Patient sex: F
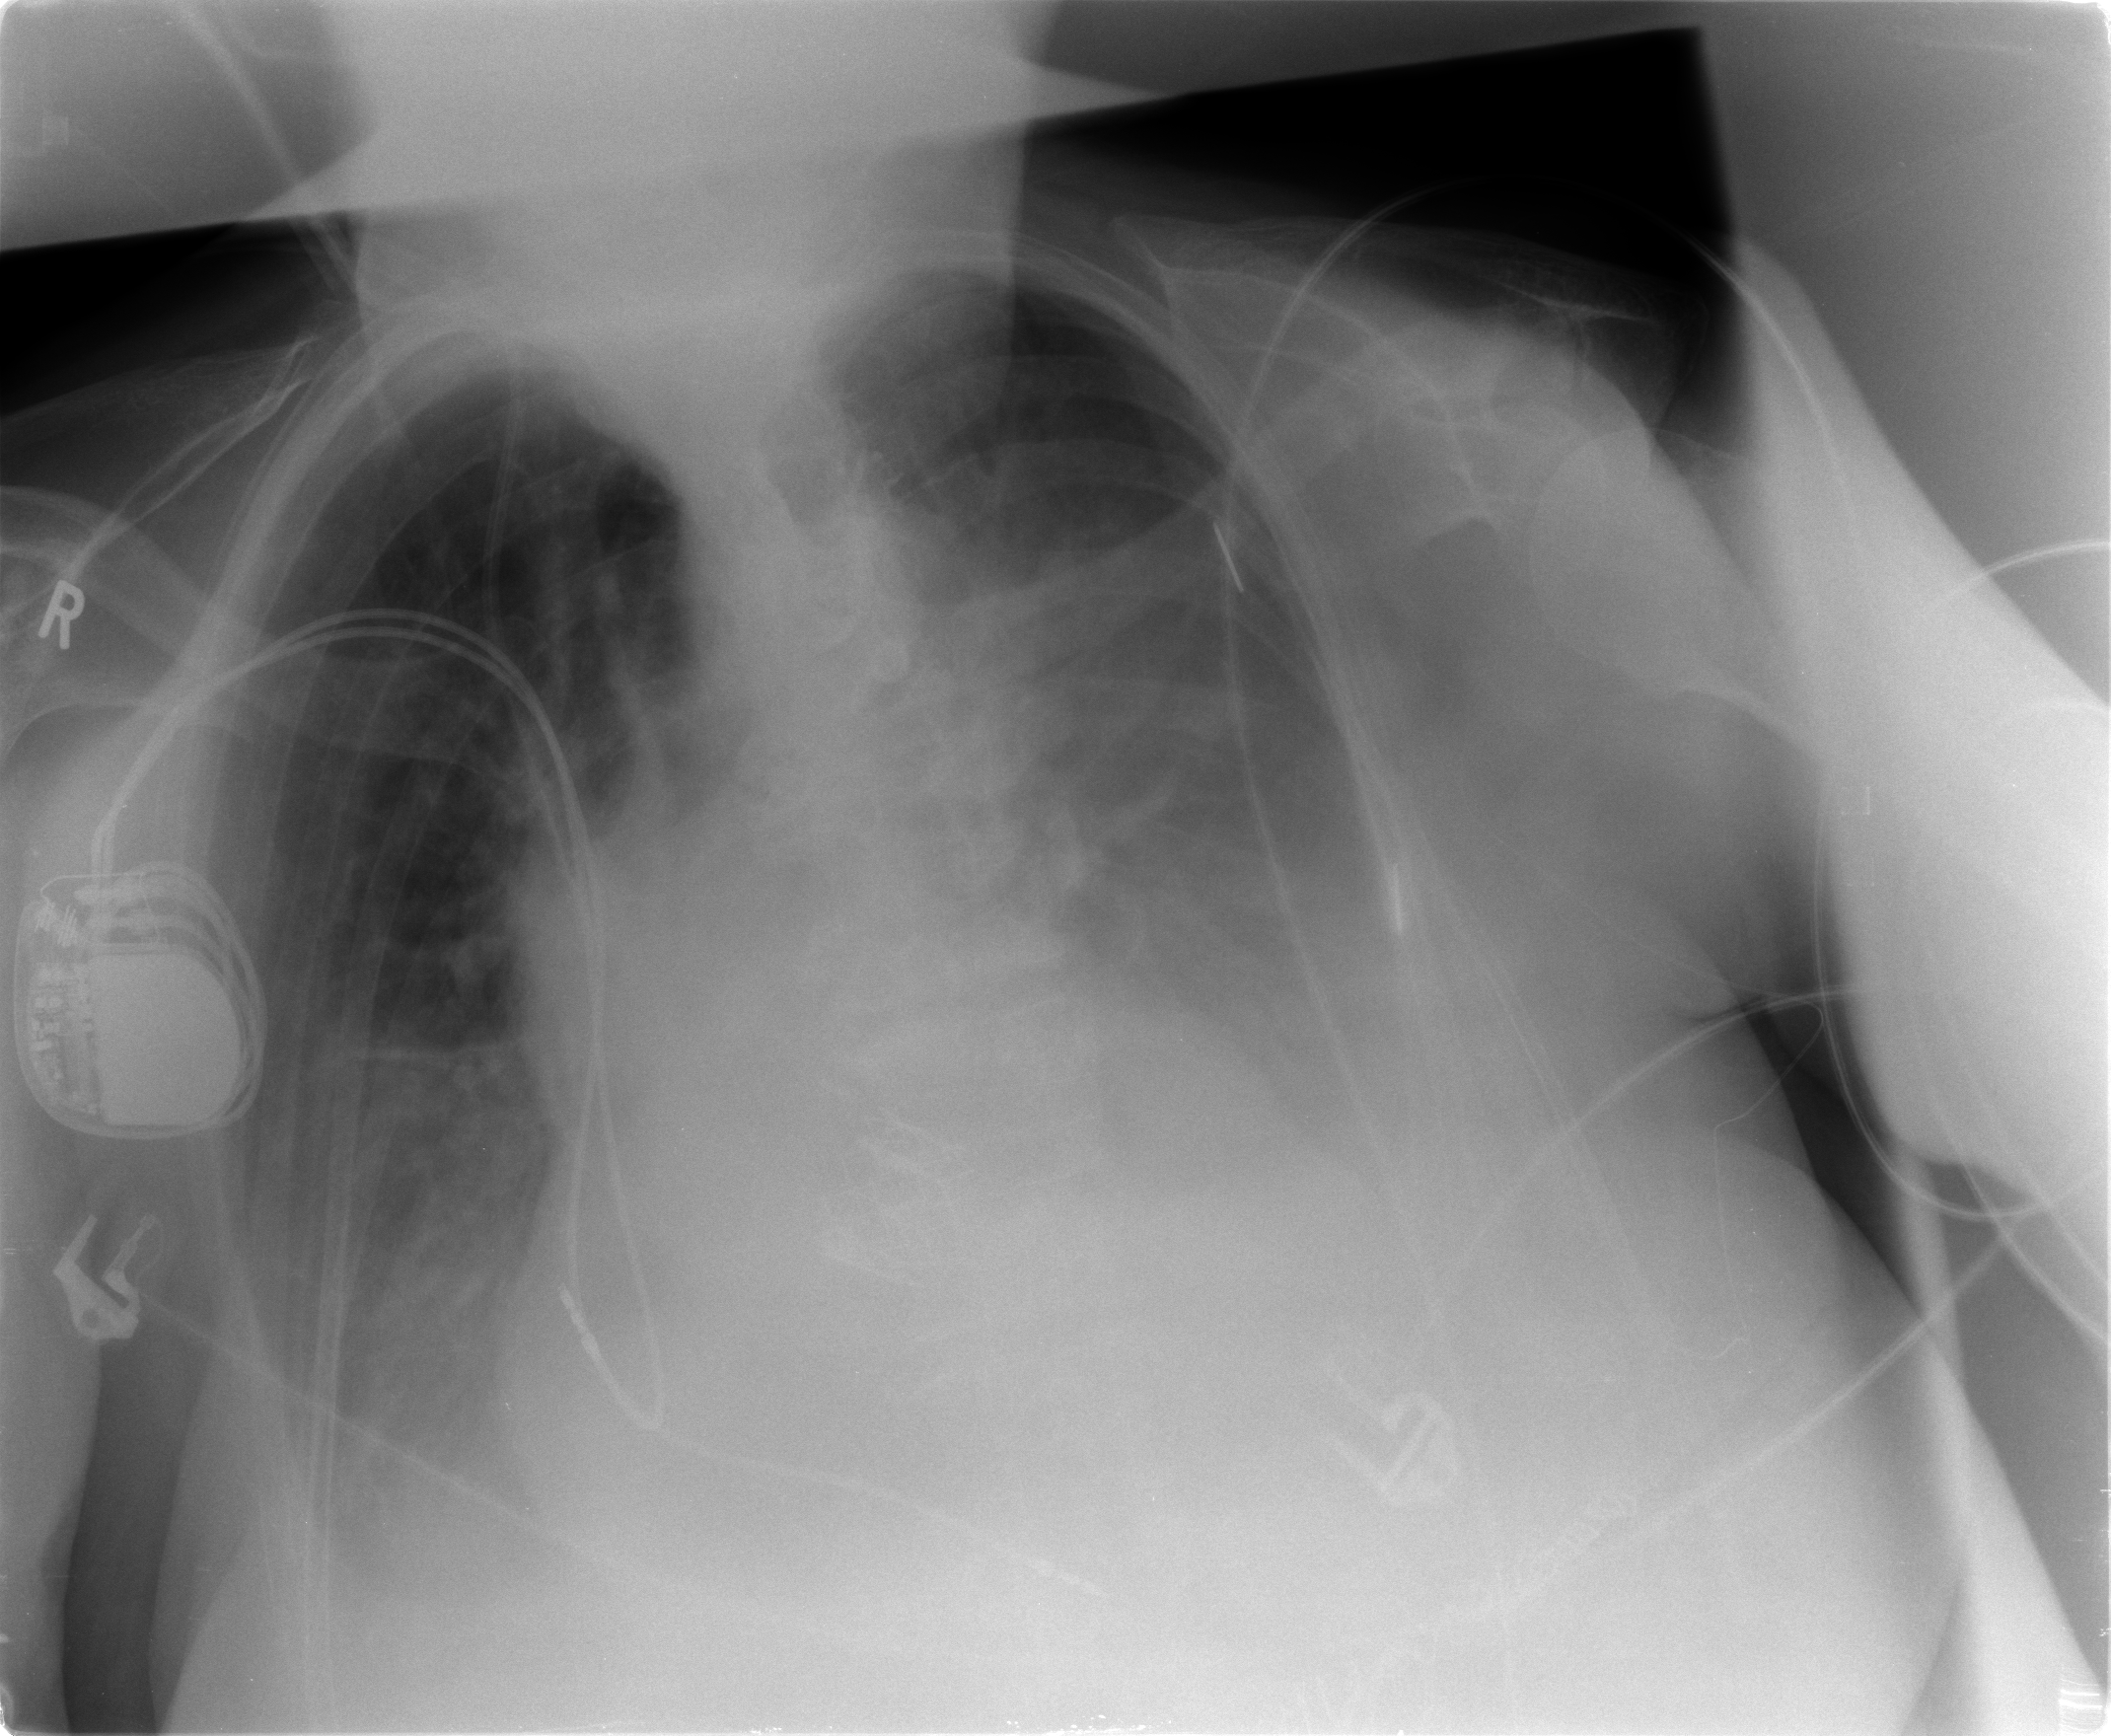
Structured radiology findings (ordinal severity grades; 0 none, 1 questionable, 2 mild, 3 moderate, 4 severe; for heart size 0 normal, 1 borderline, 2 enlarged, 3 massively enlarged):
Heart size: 2
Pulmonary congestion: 2
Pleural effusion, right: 2
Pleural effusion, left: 2
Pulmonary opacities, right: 1
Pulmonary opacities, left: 1
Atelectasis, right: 2
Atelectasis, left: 3